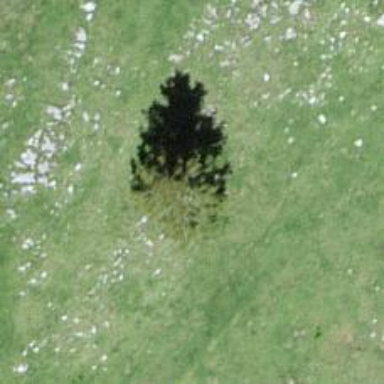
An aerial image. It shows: Needle-leaved tree in natural setting.